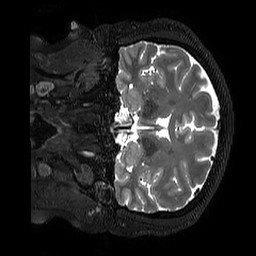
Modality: T2w
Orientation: coronal
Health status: ill
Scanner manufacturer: philips
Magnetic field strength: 3 T
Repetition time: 2.5 s
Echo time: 0.331 s